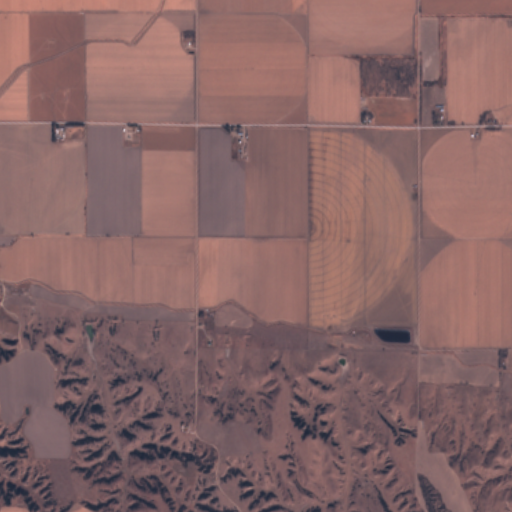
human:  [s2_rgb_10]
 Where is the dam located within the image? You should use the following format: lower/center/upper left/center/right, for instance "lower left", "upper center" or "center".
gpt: The dam is located in the center left of the image.
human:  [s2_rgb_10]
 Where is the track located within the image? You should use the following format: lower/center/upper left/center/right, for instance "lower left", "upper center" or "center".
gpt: There is no track in the image.